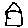
Label: house